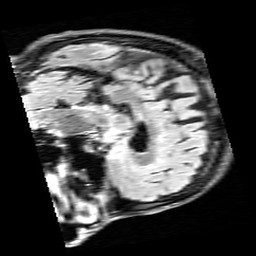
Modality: FLAIR
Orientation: sagittal
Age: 62
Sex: female
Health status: healthy
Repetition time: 12 s
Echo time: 0.095 s